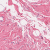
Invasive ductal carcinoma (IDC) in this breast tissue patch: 0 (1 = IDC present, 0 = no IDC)